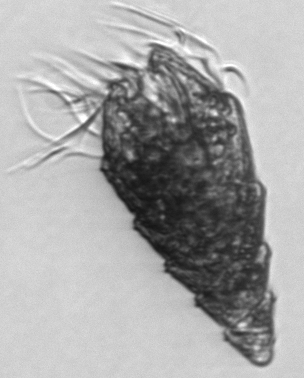
Label: Laboea_strobila